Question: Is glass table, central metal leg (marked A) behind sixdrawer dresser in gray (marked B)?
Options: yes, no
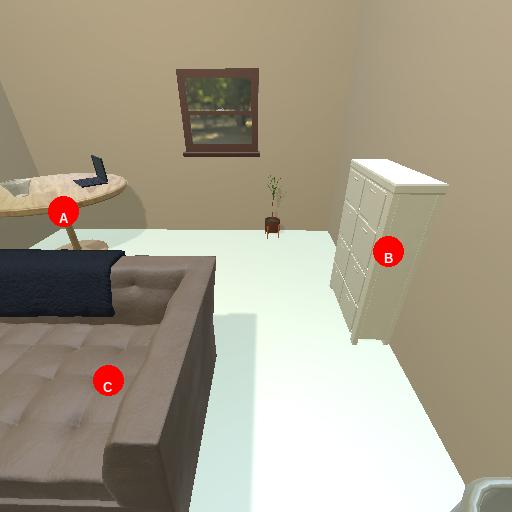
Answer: yes